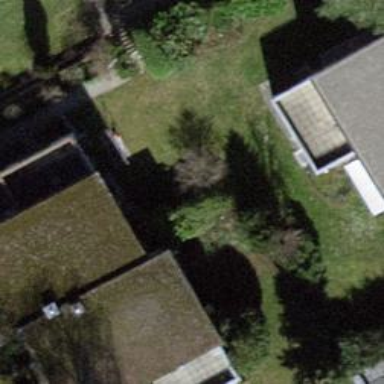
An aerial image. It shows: House with flat roof.